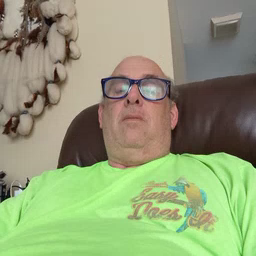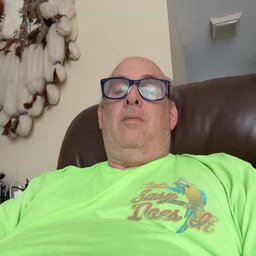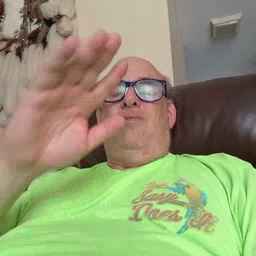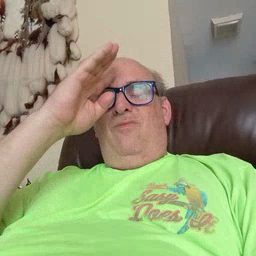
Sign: pretend